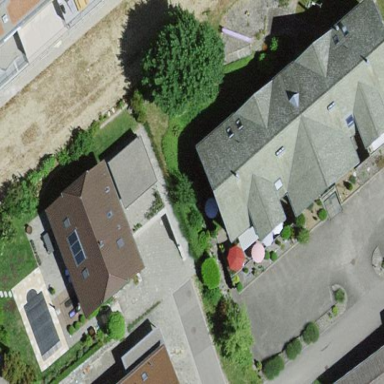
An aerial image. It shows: Residential building.